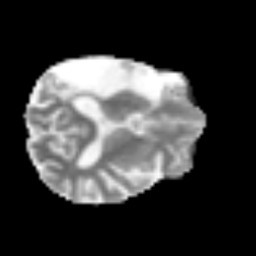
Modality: MD
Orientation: axial
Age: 56
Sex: male
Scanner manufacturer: siemens
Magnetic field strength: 3 T
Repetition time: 3.2 s
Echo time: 0.081 s